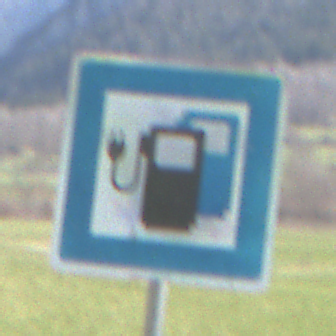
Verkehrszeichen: LadestationFuerElektrofahrzeuge
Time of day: MorningAfternoon
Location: Outdoor (Nature)
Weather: PartlyCloudy
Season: NotSpecified
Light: Natural